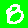
Digit: 8